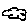
Label: cloud